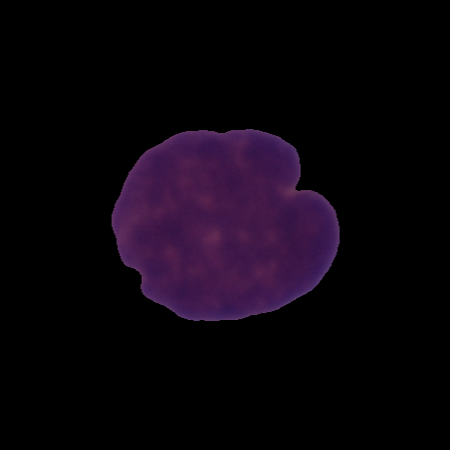
Label: cancer